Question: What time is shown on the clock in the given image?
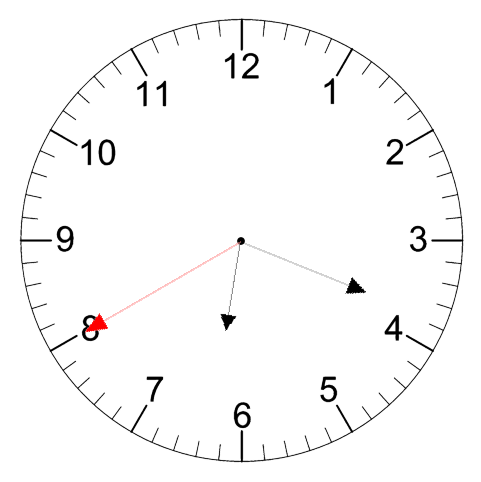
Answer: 06:18:40